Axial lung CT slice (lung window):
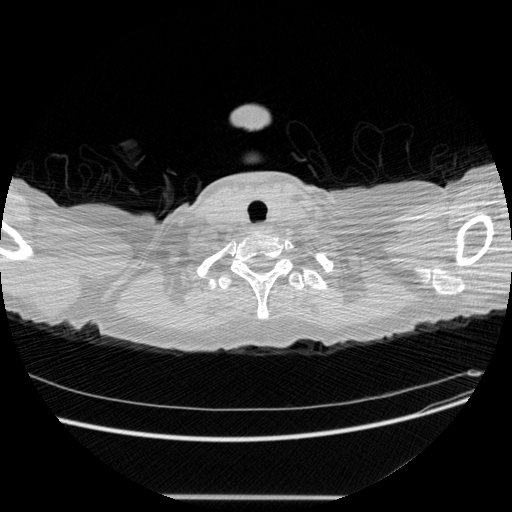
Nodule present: no